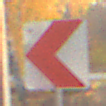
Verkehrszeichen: RichtungstafelnInKurvenKleinRechts
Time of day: SunriseSunset
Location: Roofed (Suburban)
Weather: Clear
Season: NotSpecified
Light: Natural